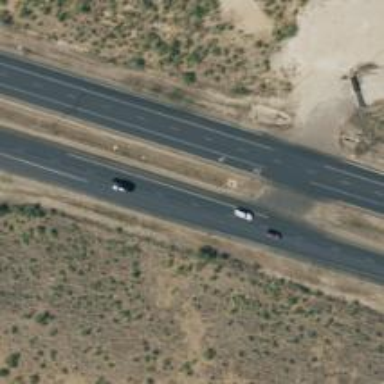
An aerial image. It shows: Expressway with asphalt surface.